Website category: sports
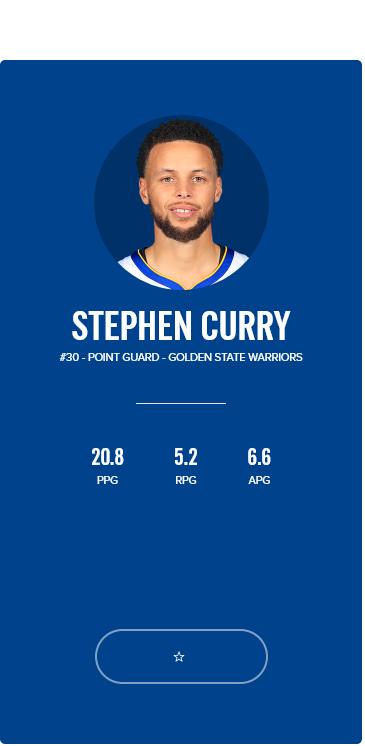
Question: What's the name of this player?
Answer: STEPHEN CURRY

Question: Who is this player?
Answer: STEPHEN CURRY

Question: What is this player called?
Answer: STEPHEN CURRY

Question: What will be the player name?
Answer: STEPHEN CURRY

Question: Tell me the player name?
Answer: STEPHEN CURRY

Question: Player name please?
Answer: STEPHEN CURRY

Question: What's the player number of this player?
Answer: #30

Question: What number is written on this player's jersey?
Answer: #30

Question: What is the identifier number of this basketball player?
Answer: #30

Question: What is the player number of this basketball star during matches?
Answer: #30

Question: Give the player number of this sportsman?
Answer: #30

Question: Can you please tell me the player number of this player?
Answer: #30

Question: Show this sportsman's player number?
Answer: #30

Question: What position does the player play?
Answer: POINT GUARD

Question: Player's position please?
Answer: POINT GUARD

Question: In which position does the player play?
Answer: POINT GUARD

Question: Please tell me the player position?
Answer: POINT GUARD

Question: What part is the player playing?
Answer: POINT GUARD

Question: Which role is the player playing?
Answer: POINT GUARD

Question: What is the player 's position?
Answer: POINT GUARD

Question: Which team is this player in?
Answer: GOLDEN STATE WARRIORS

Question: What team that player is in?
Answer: GOLDEN STATE WARRIORS

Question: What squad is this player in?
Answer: GOLDEN STATE WARRIORS

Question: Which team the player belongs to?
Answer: GOLDEN STATE WARRIORS

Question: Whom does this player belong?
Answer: GOLDEN STATE WARRIORS

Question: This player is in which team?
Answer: GOLDEN STATE WARRIORS

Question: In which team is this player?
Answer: GOLDEN STATE WARRIORS

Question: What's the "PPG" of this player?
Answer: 20.8

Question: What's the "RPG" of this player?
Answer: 5.2

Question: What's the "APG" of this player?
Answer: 6.6

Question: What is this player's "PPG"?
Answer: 20.8

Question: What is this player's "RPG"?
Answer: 5.2

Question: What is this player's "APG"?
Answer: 6.6

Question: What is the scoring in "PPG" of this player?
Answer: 20.8

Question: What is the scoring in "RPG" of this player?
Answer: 5.2

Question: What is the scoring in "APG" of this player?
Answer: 6.6

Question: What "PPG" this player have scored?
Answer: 20.8

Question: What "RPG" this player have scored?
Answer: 5.2

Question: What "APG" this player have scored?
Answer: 6.6

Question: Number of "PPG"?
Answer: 20.8

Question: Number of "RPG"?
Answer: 5.2

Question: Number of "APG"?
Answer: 6.6

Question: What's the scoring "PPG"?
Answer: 20.8

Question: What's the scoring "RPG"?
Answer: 5.2

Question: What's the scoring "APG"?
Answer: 6.6